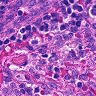
Metastatic tissue present: no